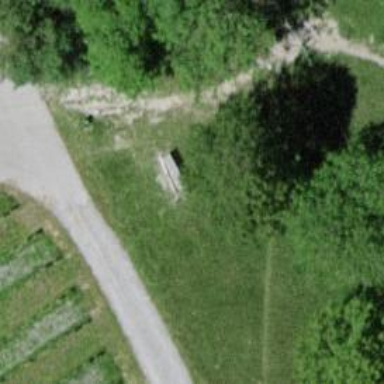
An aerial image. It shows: Bench.